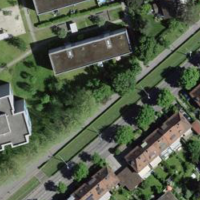
EUNIS habitat code: 55
Species observed at this site:
Astrantia major
Erinus alpinus
Parnassia palustris
Campanula glomerata
Epipactis atrorubens
Traunsteinera globosa
Silene acaulis
Saxifraga aizoides